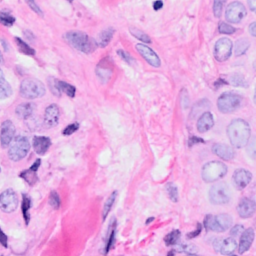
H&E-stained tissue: Breast